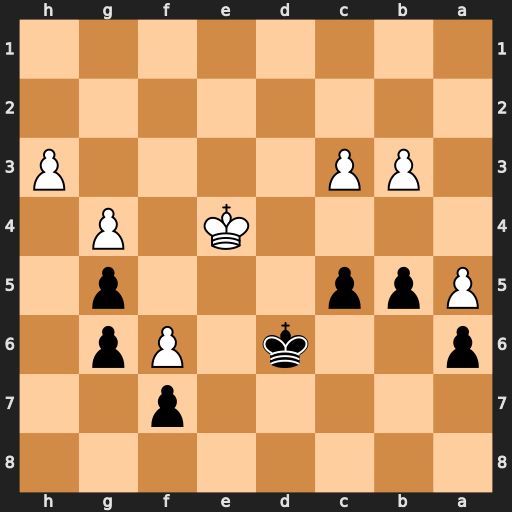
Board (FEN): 8/5p2/p2k1Pp1/Ppp3p1/4K1P1/1PP4P/8/8
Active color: b
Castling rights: -
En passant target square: -
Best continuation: Ke6 b4 cxb4 cxb4 Kxf6 Kd5 Ke7 Kc6 f5 gxf5 gxf5